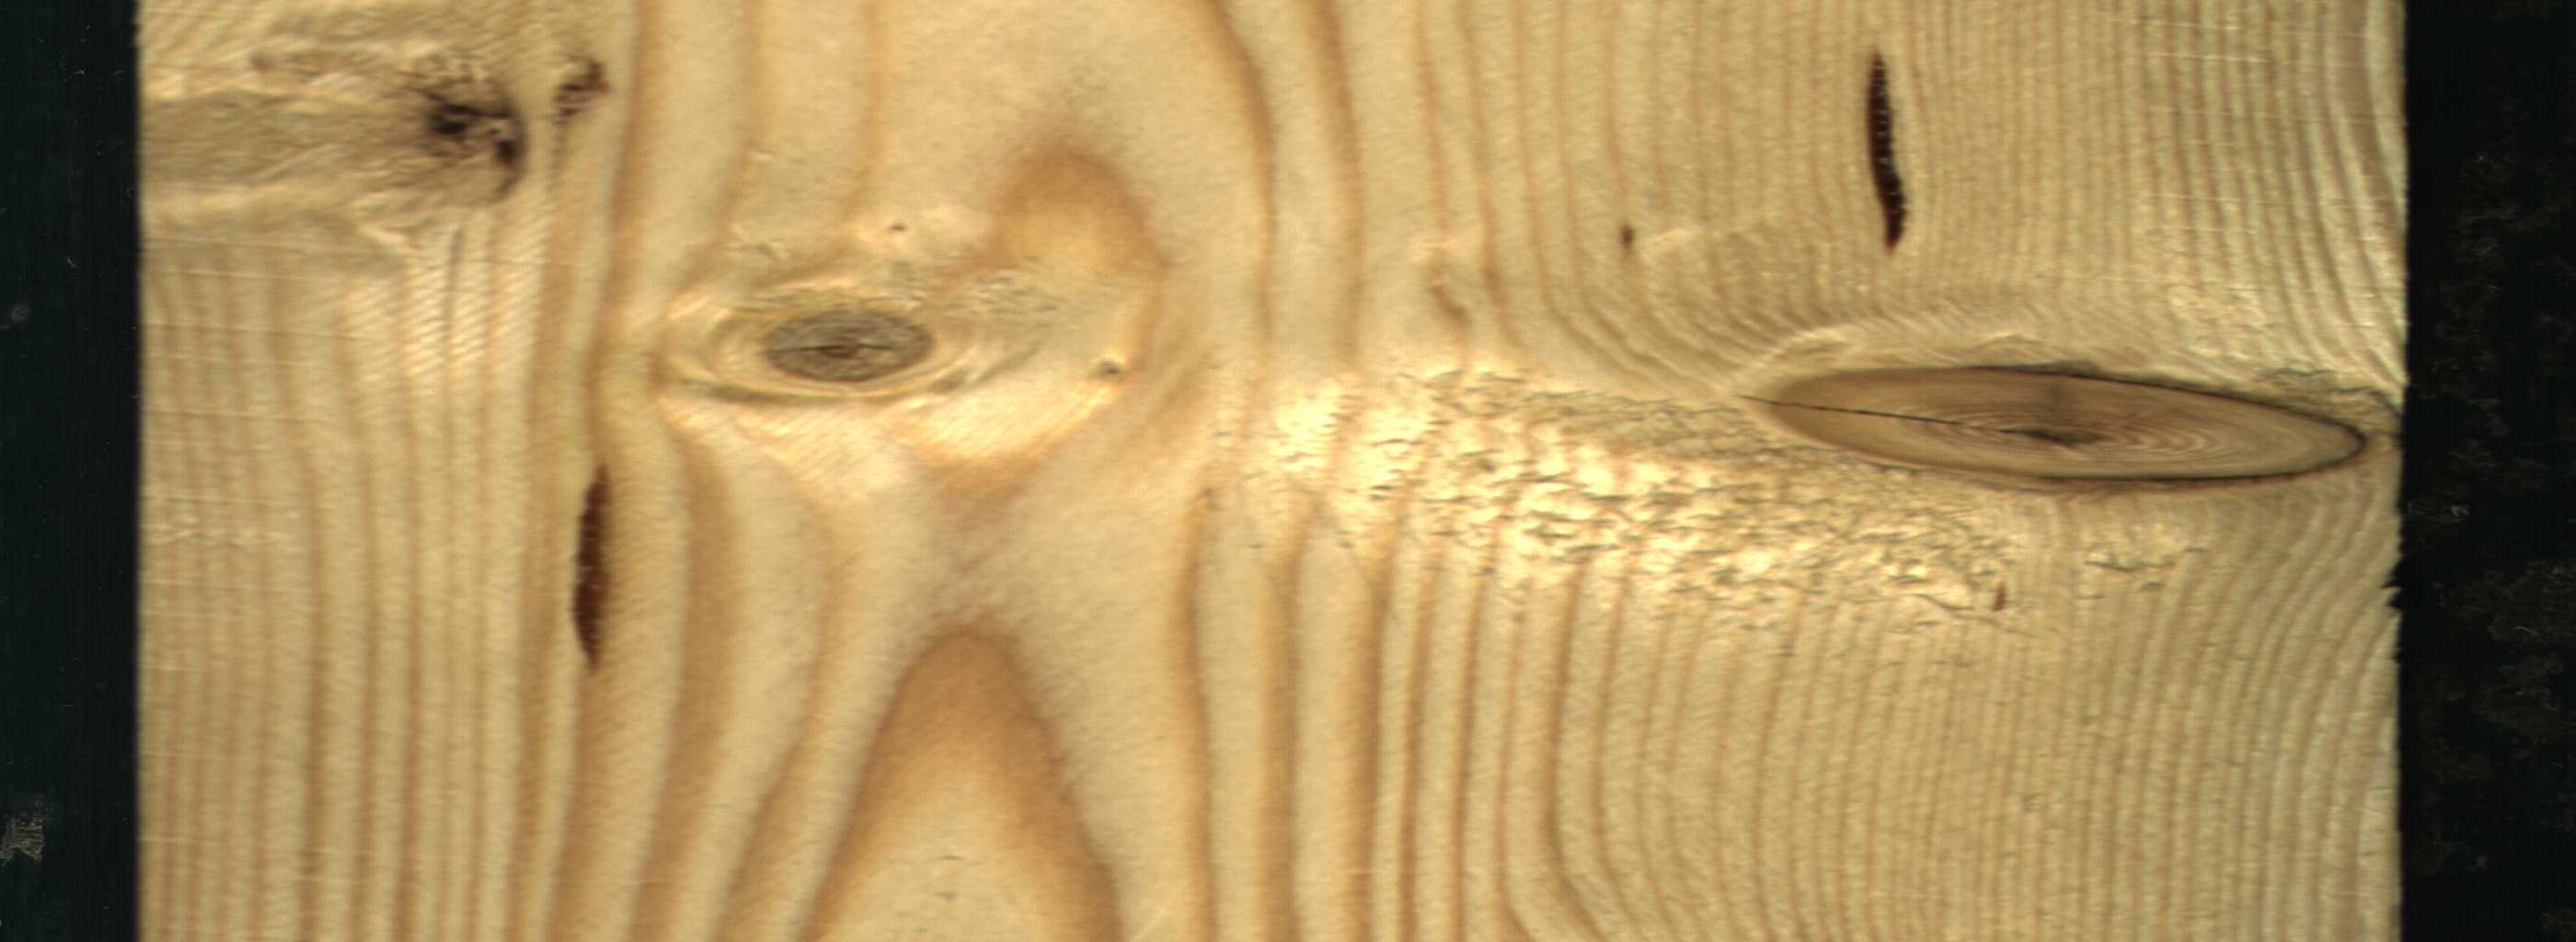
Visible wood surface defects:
resin
resin
knot_with_crack
Dead_Knot
Dead_Knot
Live_Knot